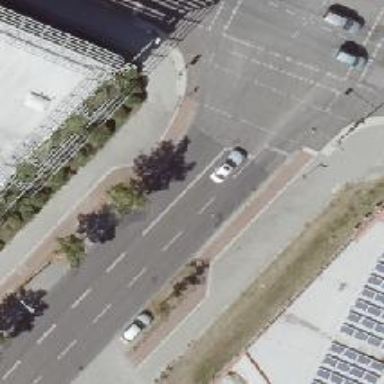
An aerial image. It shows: Road with traffic signals.